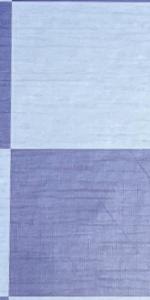
Label: Empty